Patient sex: F
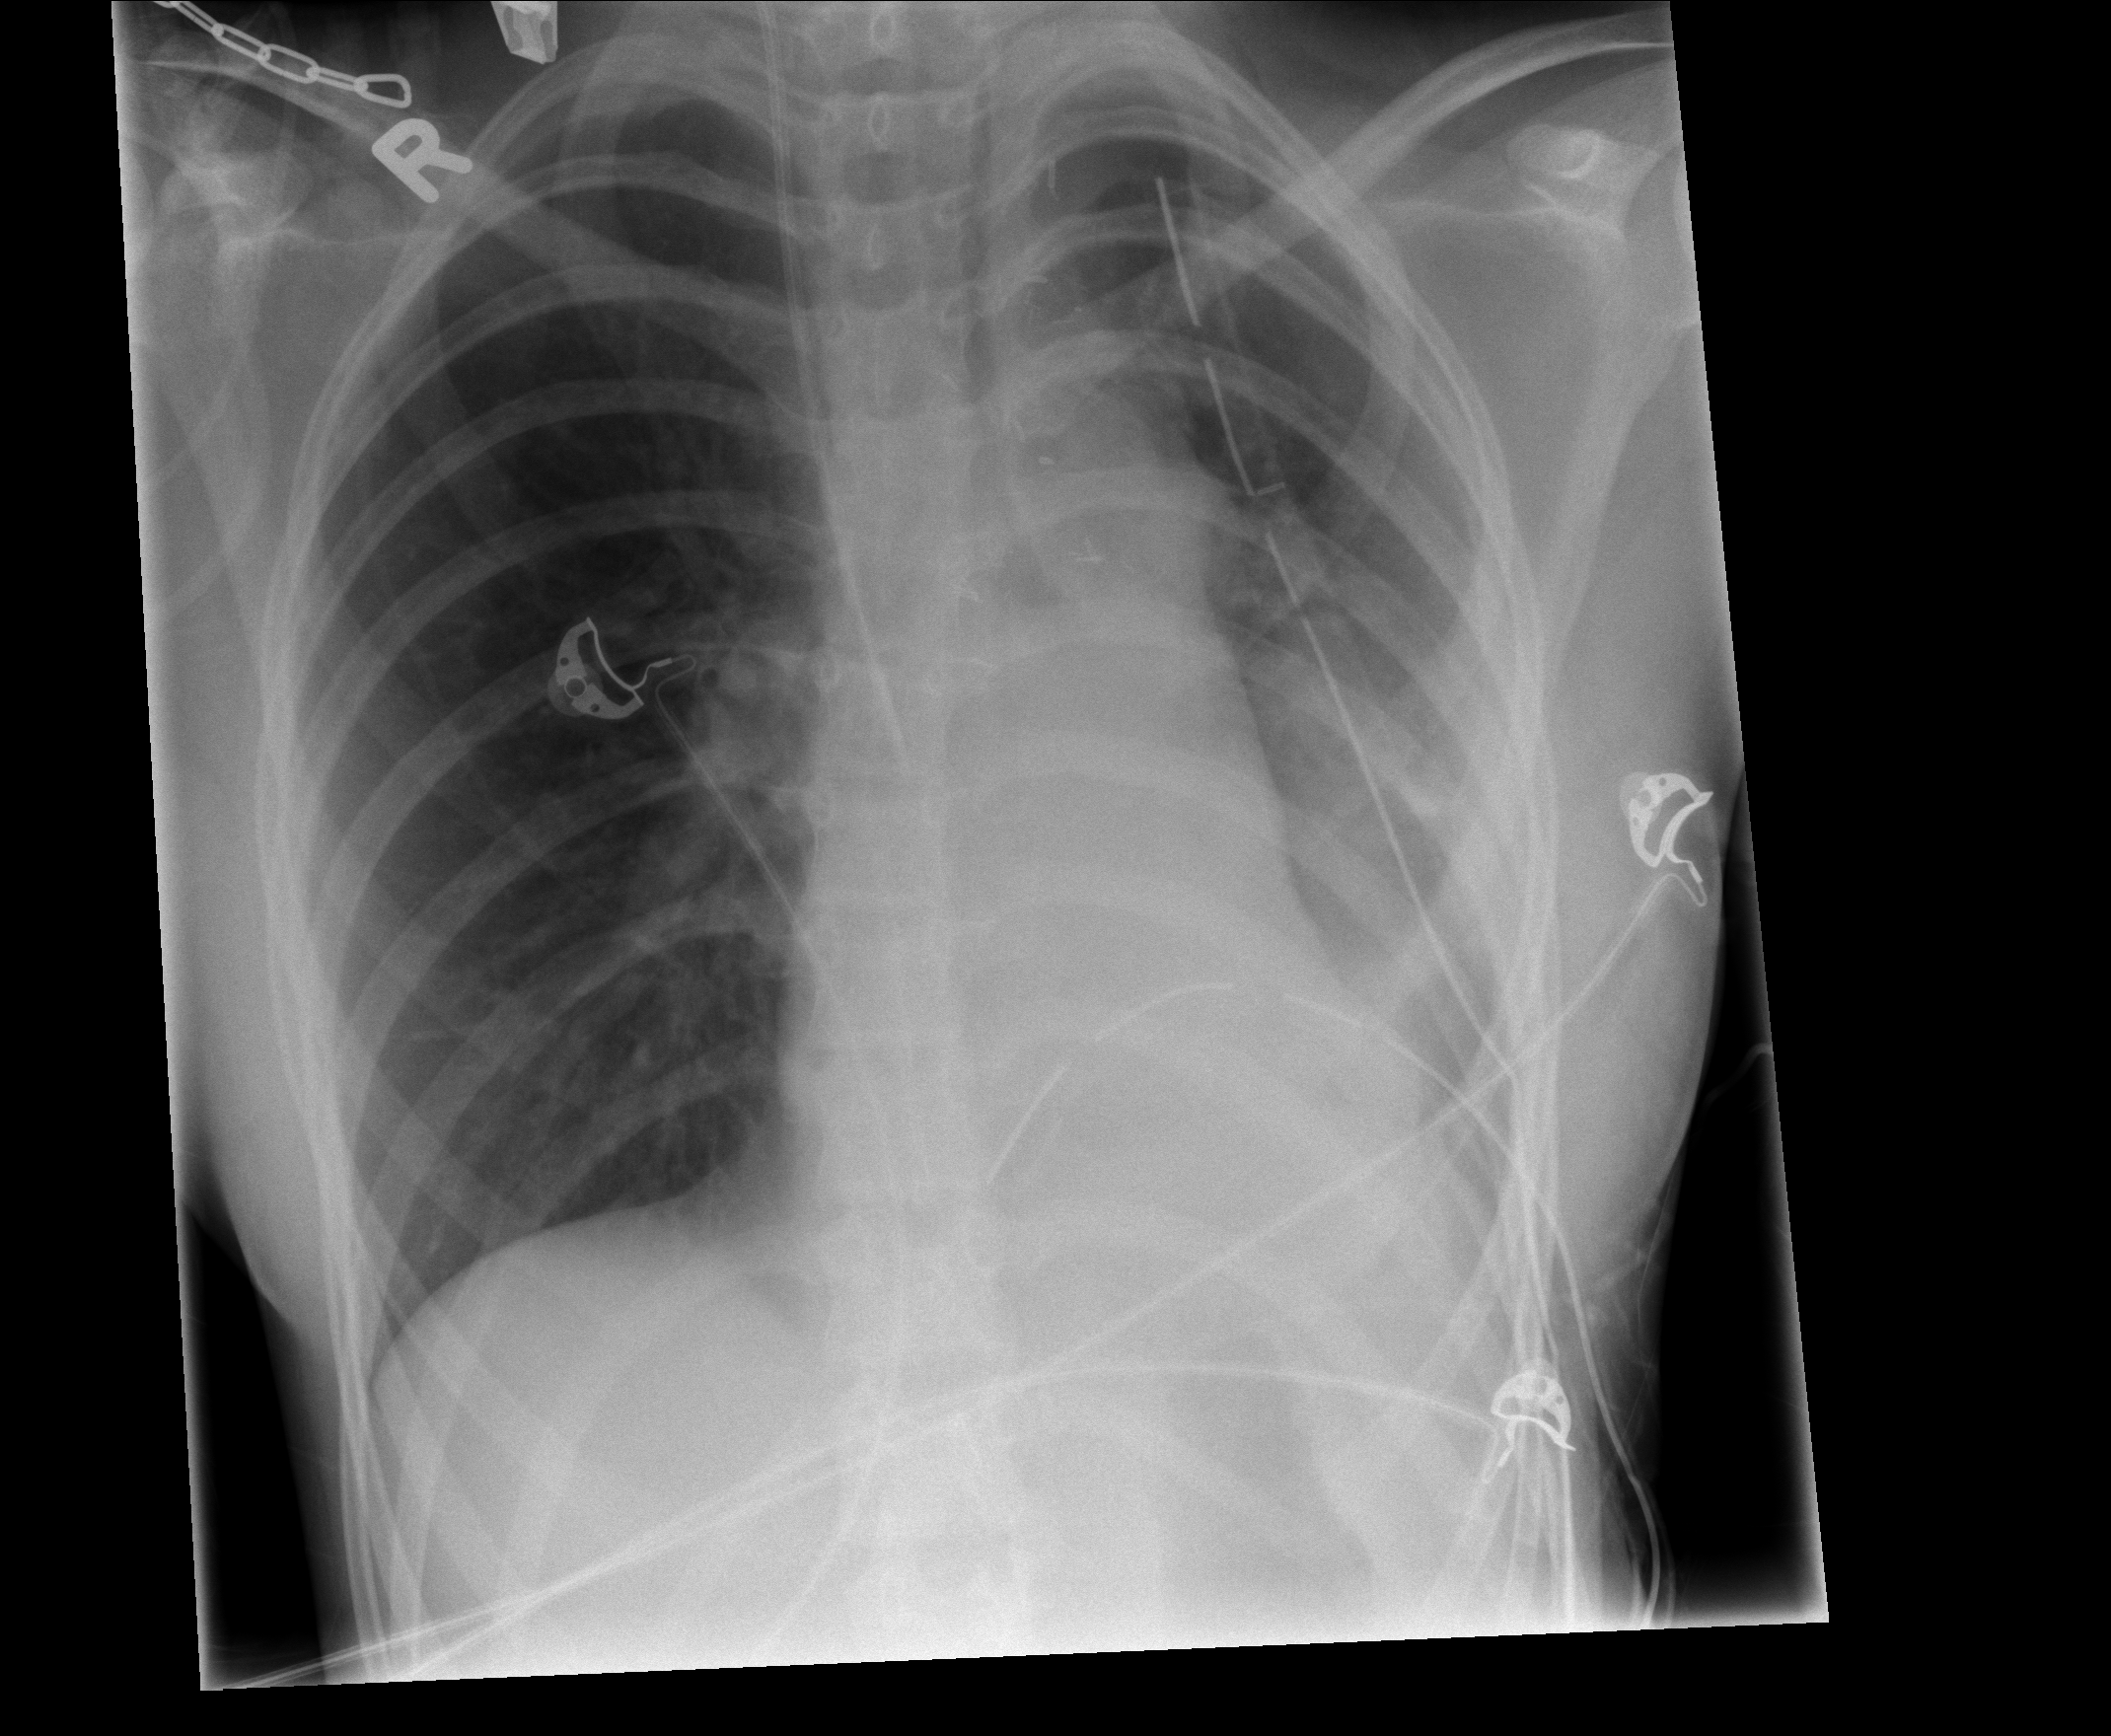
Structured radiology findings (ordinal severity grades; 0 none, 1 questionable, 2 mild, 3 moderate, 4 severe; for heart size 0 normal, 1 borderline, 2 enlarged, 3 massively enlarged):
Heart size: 0
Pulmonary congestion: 0
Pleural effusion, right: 0
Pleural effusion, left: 1
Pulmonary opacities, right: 0
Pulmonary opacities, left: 1
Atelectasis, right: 0
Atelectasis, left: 2